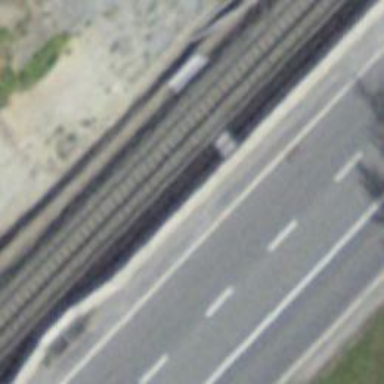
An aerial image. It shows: Halt on the railway.